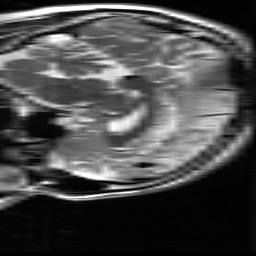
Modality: T2w
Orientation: sagittal
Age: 37
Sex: male
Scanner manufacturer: ge
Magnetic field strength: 3 T
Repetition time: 5.192 s
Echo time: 0.1003 s